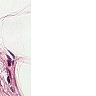
Metastatic tissue present: no